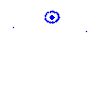
Particle: kaon